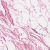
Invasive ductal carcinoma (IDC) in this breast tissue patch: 0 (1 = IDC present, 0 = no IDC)